Aerial crown-view tile of a tropical tree (Barro Colorado Island, Panama), acquired 20241216:
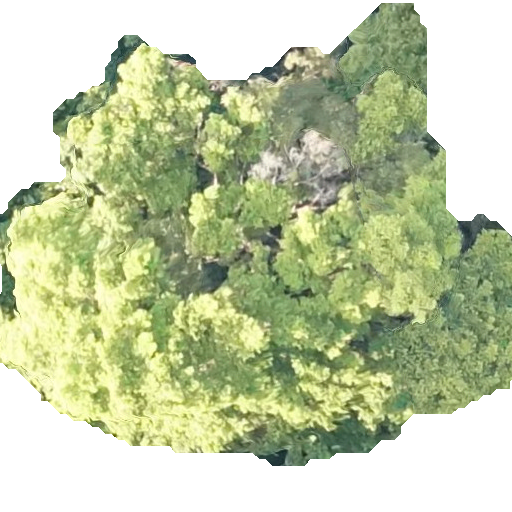
Species: Guapira myrtiflora
GBIF accepted scientific name: Guapira myrtiflora
Crown area: 250.971 m²